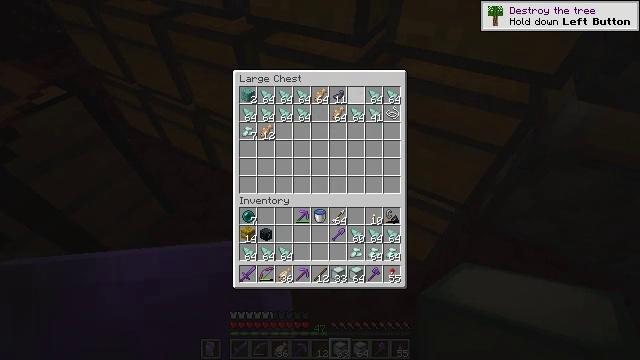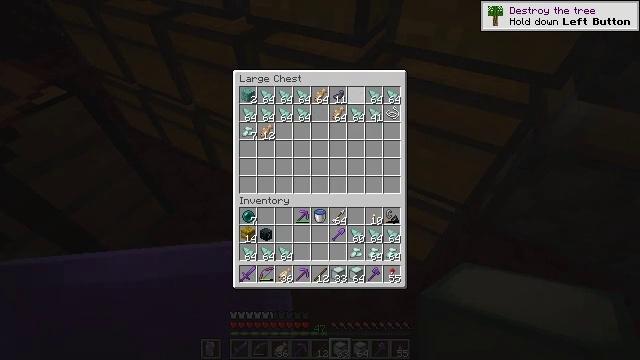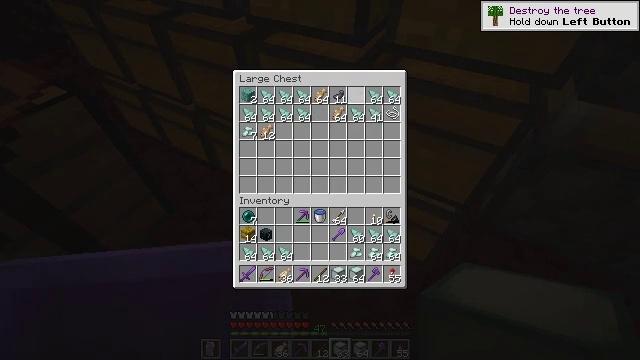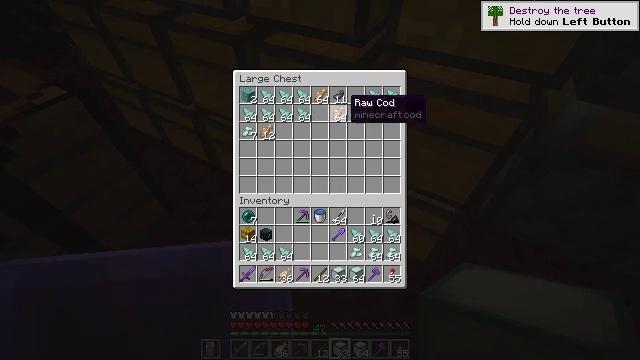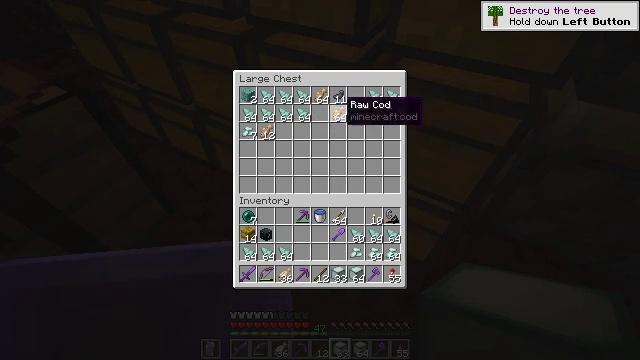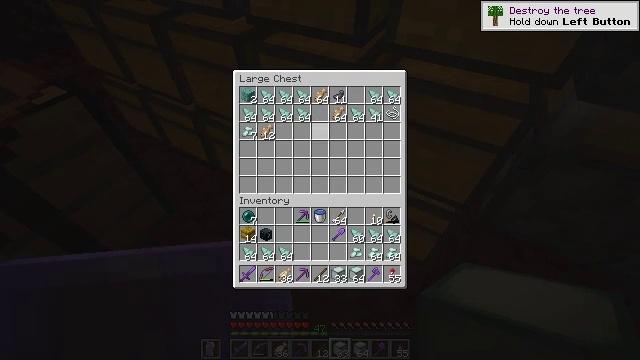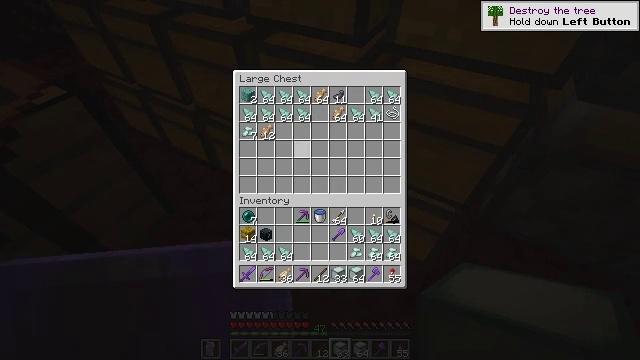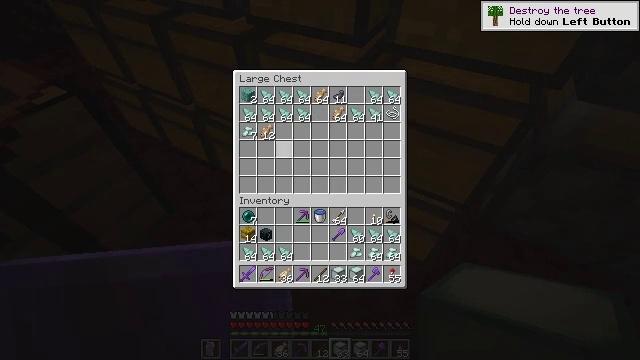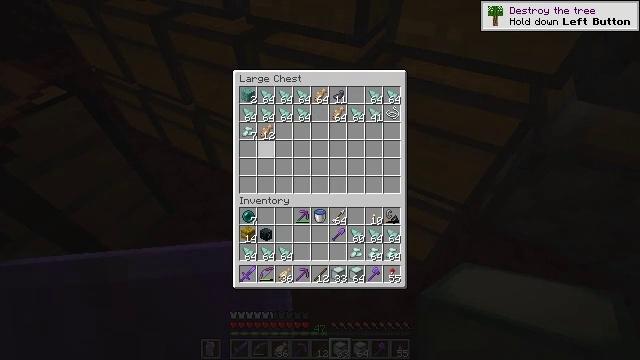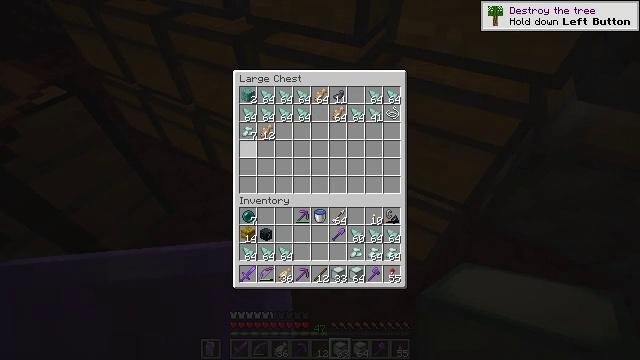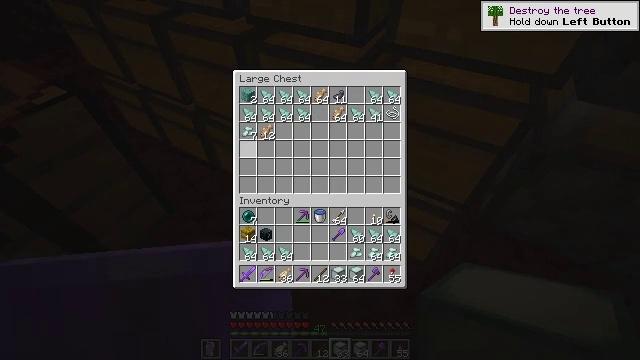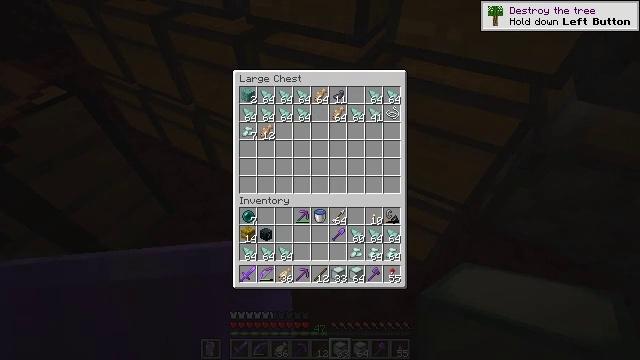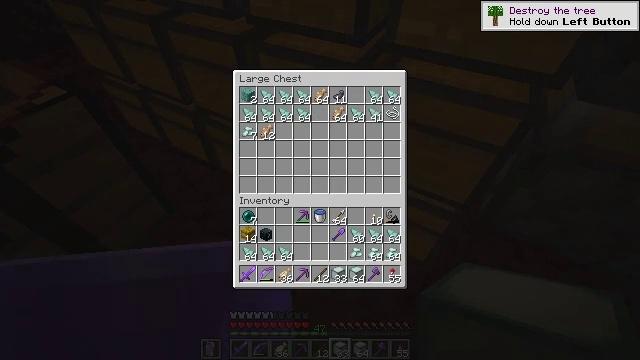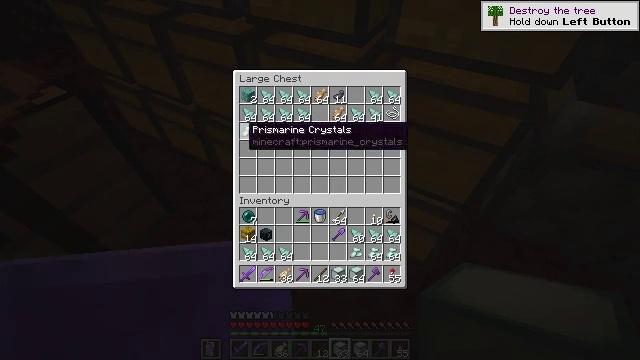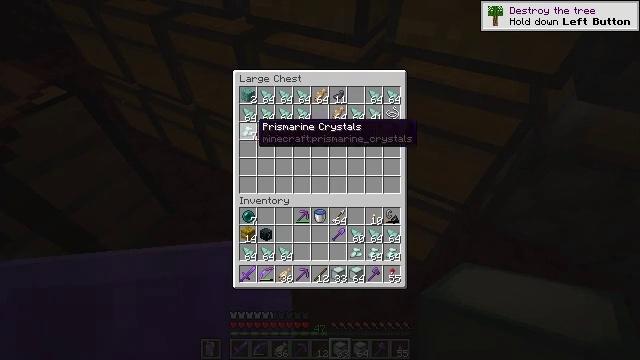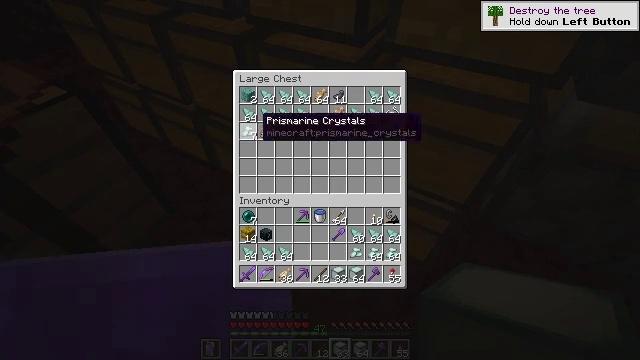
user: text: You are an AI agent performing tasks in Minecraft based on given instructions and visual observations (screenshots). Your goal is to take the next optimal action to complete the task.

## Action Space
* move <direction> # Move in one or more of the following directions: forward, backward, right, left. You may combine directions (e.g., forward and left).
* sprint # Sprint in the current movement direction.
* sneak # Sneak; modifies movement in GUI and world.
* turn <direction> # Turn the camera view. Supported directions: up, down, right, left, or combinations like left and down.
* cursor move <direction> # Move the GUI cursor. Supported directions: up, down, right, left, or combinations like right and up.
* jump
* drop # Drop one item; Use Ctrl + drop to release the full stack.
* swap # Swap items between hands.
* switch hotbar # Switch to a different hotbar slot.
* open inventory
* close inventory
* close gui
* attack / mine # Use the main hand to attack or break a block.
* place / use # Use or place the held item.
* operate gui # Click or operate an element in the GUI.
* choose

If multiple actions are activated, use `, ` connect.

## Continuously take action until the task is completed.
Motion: motion action
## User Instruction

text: Put prismarine materials in the crafting table to craft a sea lantern.
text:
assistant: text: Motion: sneak
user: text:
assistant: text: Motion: sneak
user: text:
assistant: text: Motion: sneak, turn left and down
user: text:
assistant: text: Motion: sneak
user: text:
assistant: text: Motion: sneak, turn left and down
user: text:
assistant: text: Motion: sneak, turn left and down
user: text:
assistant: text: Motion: sneak, turn left
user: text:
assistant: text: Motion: sneak, turn left
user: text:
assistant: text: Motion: sneak, turn left
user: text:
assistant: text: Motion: sneak, turn left
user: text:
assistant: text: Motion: sneak
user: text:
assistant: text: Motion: sneak
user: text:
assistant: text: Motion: sneak
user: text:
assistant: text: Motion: sneak, turn right
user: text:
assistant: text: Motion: sneak
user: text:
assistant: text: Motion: sneak
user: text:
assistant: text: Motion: sneak
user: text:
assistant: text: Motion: sneak
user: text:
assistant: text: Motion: sneak
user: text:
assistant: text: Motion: sneak
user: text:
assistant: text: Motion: sneak
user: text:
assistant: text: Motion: sneak
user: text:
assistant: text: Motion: sneak
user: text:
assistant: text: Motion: sneak
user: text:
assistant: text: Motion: sneak
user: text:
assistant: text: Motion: sneak, attack / mine
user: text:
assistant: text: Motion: sneak, attack / mine
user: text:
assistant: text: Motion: sneak, attack / mine
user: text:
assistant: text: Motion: sneak, turn right
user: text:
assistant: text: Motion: sneak, turn right